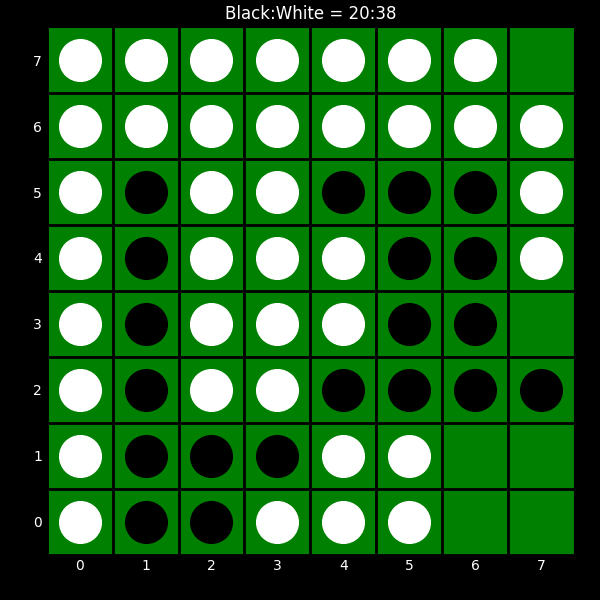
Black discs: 20
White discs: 38